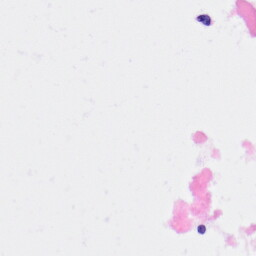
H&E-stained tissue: Kidney